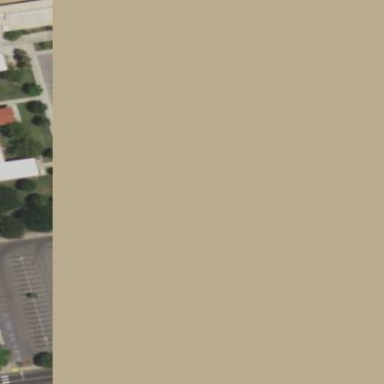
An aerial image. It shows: Parking area with surface.